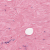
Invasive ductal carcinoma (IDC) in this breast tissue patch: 0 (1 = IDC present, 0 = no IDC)